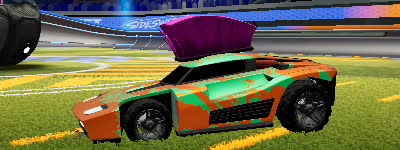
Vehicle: breakout